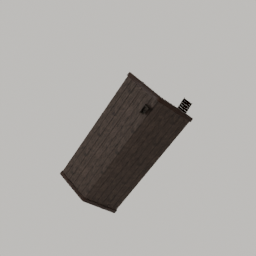
Label: architecture